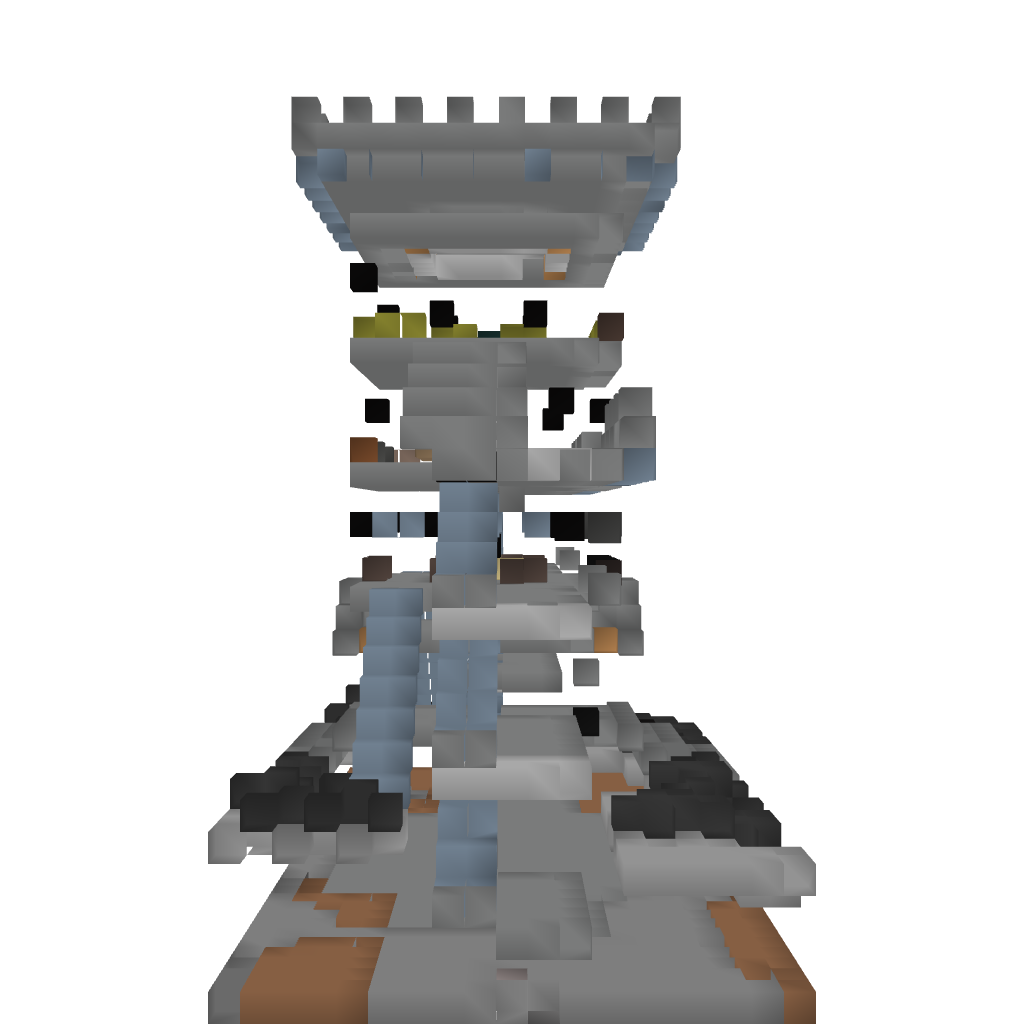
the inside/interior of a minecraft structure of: Skin System redstone door (5 by 3 pistons)